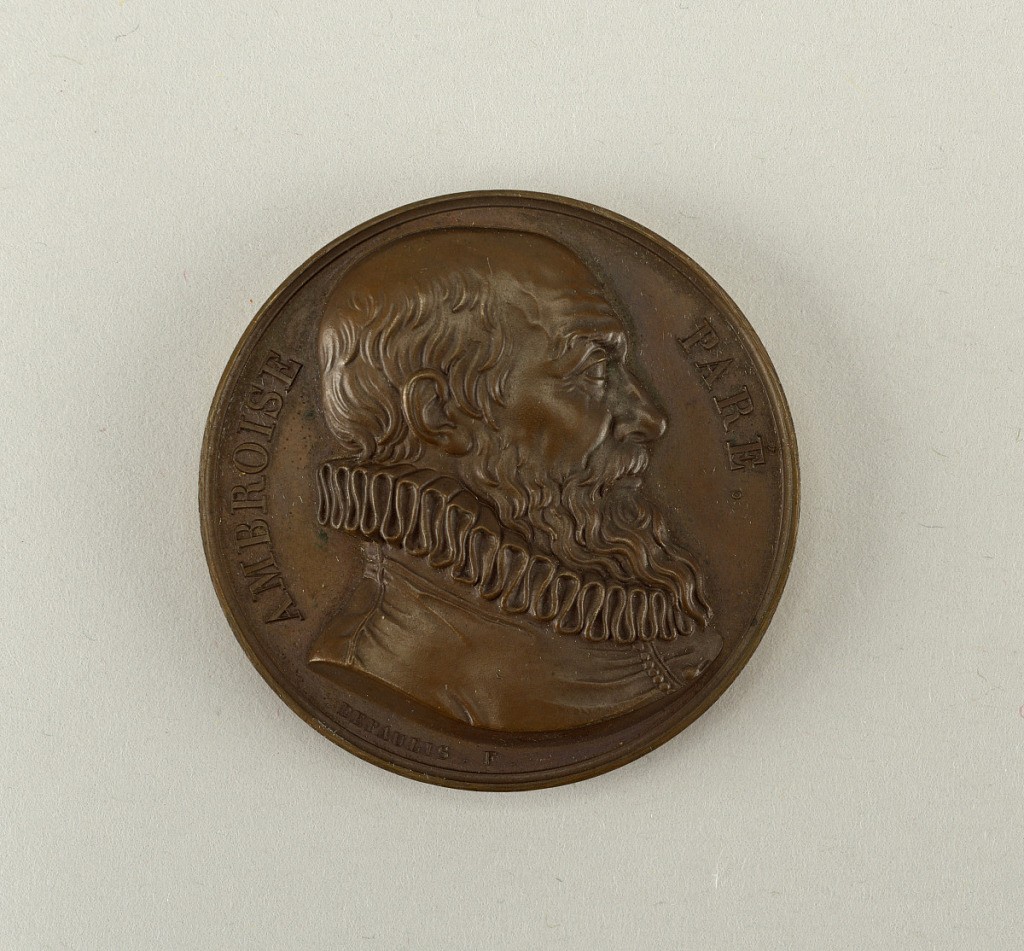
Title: Galerie métallique des grands hommes français (Great Men of France)
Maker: Alexis Joseph Depaulis, French, 1792 - 1867
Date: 1819
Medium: Cast bronze
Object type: Medal
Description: Bust of Ambroise Paré (c. 1510 -1590).